Question: So I've noticed that whenever I do a machine learning train/retrain (<URL>, it generates a lot of files in my Azure blob storage as shown here

I wanted to ask if it was possible to automatically delete all these files or prevent them from ever being generated?
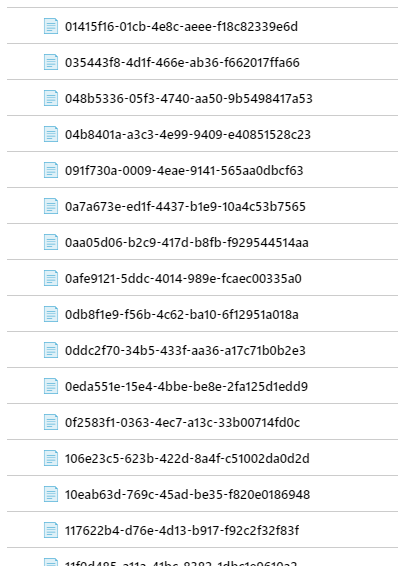
Answer: For automatically delete all these files in blob storage, you can use the <URL> of blob storage.
It's easy to set up a rule and filter, after the rule is set up, all the files will be deleted as per the rule you defined.
Simple steps:
1.Nav to azure portal -> your storage account -> Blob services -> Lifecycle Management, then click "Add rule".
<URL>
2.In the "Action set" tab, select Delete blob and fill in the textbox; Then in "Filter set" tab, select a path.
<URL>
For more details/instructions, please follow this <URL>.
Also note that the rule runs once per day, and for the first time, it may take 24 hours to take effect.